Current action and preconditions to check: path_clear

Your task: For each precondition in the list above, predict whether it will hold at this action.

Consider the current scene as observed from the mobile robot's camera, and analyze the predicted future states of all dynamic agents (e.g., people, animals, vehicles, or any moving entities) within the NEXT SECOND.

IMPORTANT: Only answer "very likely" if you are absolutely certain—based on strong, clear evidence—that a dynamic agent will violate the precondition in the predicted future state. Do NOT answer "very likely" for unlikely, ambiguous, or low-probability risks.

Ask yourself for each precondition: Is there a high probability, with clear and convincing evidence, that the predicted future states of any dynamic agent will interfere with the predicted future state of the currently executing action within the NEXT SECOND, causing that precondition to fail?

Assess the risk level based on these predictions. Use "likely" or "very likely" if motions create a clear risk of interference.

Use "neutral" or "improbable" if agents are nearby but their predicted paths are clearly diverging or non-conflicting.

Failure Risk Categories: "very improbable", "improbable", "neutral", "likely", "very likely"

Answer Format: Output ONLY the probability_of_failure value from these categories: "very improbable", "improbable", "neutral", "likely", "very likely"

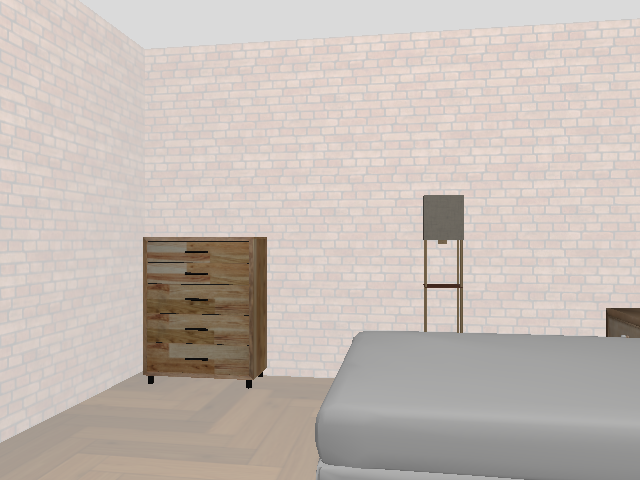

Answer: very improbable